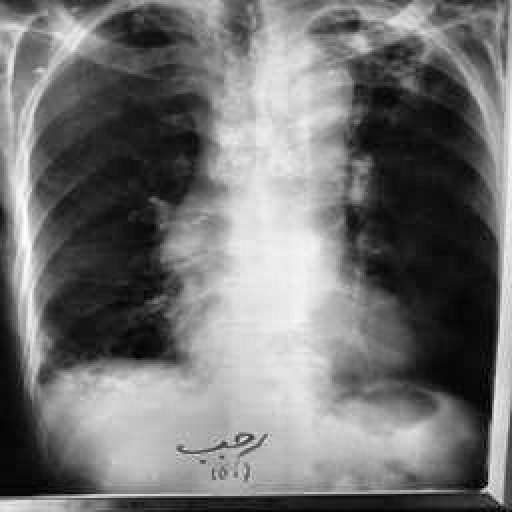
Finding: TUBERCULOSIS